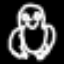
Label: frog